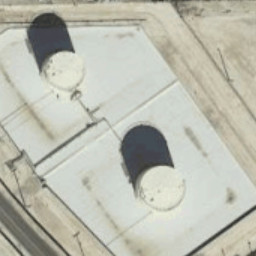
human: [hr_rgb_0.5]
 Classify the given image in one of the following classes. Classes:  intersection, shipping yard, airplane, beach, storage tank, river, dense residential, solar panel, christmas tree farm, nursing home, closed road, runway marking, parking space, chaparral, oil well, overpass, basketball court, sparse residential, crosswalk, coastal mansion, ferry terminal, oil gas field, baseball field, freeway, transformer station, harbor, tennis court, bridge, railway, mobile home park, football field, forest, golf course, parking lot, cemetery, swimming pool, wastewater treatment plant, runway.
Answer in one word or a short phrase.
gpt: storage tank